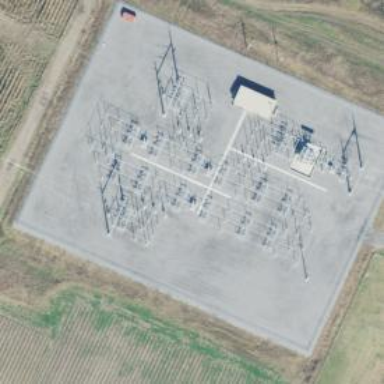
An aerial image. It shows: Switch for power supply.